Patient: sex F, age 43
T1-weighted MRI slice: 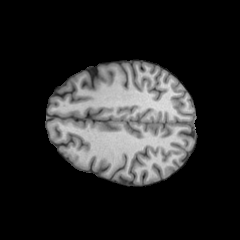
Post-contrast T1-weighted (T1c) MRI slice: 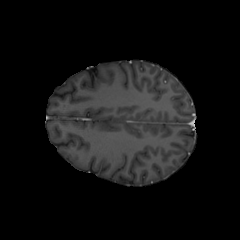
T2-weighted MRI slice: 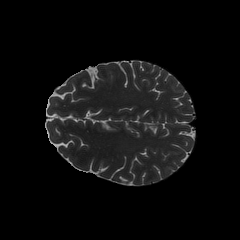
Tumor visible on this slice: no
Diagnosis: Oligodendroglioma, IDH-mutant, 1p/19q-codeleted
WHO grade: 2